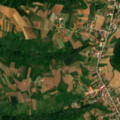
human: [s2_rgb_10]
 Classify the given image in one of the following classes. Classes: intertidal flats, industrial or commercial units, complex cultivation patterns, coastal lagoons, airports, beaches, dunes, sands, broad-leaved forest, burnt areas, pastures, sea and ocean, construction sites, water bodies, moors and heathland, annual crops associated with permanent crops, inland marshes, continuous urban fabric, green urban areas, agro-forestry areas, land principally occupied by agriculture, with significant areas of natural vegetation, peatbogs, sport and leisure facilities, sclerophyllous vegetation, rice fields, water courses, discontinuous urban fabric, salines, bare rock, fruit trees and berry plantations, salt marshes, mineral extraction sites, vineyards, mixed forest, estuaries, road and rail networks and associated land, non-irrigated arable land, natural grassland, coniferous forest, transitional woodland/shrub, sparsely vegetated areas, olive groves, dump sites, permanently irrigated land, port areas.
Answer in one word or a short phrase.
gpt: discontinuous urban fabric, non-irrigated arable land, complex cultivation patterns, land principally occupied by agriculture, with significant areas of natural vegetation, broad-leaved forest